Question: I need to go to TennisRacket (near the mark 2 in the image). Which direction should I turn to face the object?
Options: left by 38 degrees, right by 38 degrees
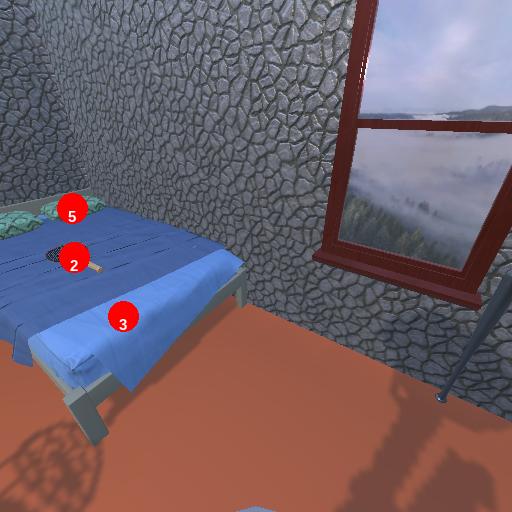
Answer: left by 38 degrees